Question:
I want to have a ListView with some like , and upon selection I want to open a new ListView with all the cities in that state.
There are a bunch of tutorials out there about custom ListView, but I am looking for one similar to what I want to do here. I am new to Android programming and I feel its hard to change the code to what I want if the tutorial is very different.
Thanks!
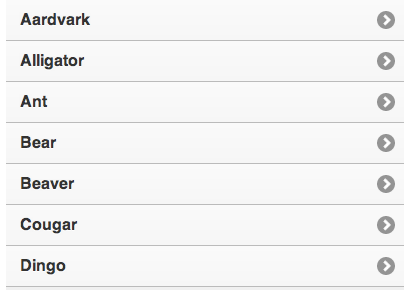
Answer: You need to define your own layout for the rows in the ListView and use it in your adapter. Please follow this tutorial for more details: <URL>